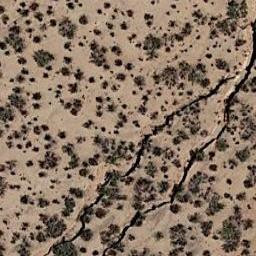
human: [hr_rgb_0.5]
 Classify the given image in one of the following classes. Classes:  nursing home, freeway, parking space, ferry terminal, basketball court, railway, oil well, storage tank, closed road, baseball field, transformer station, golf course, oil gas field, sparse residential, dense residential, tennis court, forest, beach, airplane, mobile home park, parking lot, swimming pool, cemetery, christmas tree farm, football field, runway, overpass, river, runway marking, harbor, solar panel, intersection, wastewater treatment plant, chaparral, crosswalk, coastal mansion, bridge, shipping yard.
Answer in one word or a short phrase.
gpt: chaparral